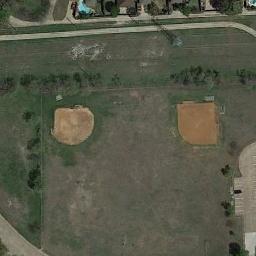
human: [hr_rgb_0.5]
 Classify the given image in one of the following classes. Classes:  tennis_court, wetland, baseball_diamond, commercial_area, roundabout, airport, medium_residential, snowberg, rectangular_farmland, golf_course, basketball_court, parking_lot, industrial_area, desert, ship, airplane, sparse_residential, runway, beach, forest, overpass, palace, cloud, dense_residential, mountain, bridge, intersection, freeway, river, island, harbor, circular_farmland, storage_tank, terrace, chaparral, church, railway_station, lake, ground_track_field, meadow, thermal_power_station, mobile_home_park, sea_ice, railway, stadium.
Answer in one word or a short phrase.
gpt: baseball_diamond